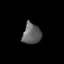
Tissue: lung
Cell type: Others
Senescence score: 0.2335
Nuclear area (px): 376
Mean DAPI intensity: 98.245